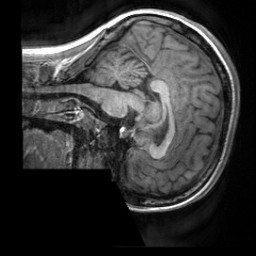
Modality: T1w
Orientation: sagittal
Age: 20
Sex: female
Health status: healthy
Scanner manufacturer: siemens
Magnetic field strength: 3 T
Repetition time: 2 s
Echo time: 0.00232 s